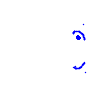
Particle: electron